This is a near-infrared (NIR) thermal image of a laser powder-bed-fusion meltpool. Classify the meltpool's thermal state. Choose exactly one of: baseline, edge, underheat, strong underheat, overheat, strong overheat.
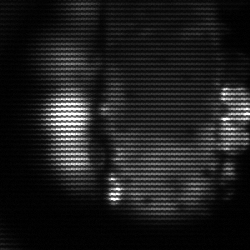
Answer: strong underheat